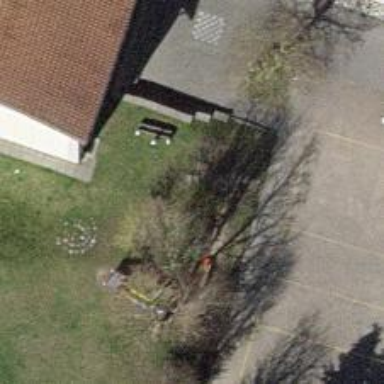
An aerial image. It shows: Playground area for leisure land.